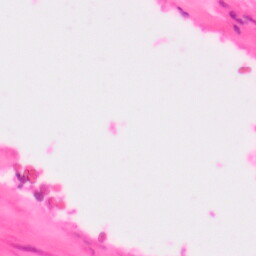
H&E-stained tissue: Colon